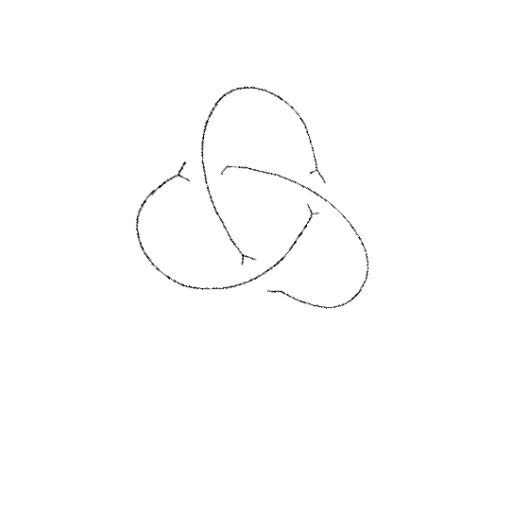
Crossing number: 3